Interaction volume radius: 5 \u00c5
Interaction volume height: 30 \u00c5
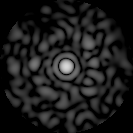
Disorder parameter: 0.808